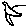
Label: bird